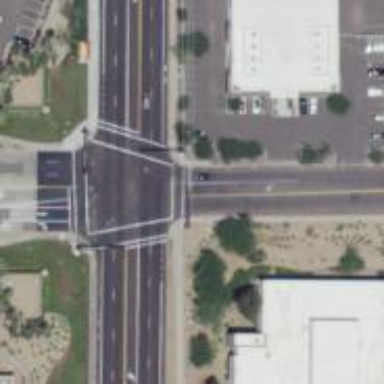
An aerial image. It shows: Solid stop line on the road marking.